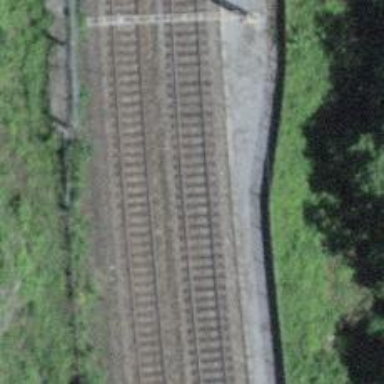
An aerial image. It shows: Single railway track with electrification through contact line.